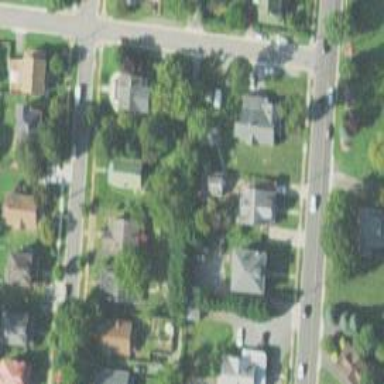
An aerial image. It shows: Alley classified as service road.